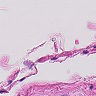
Metastatic tissue present: no